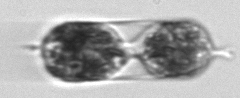
Label: Hemiaulus